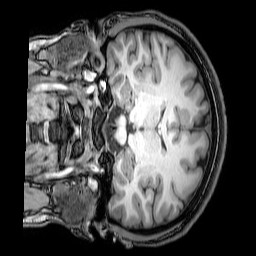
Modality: T1w
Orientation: coronal
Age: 20
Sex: male